Interaction volume radius: 5 \u00c5
Interaction volume height: 25 \u00c5
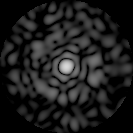
Disorder parameter: 0.8058